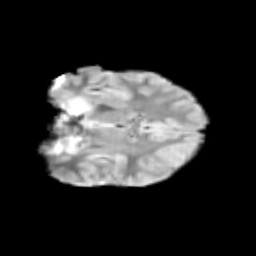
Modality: T2w
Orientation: coronal
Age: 9
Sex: female
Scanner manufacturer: siemens
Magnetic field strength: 3 T
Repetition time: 3.8 s
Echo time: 0.07 s